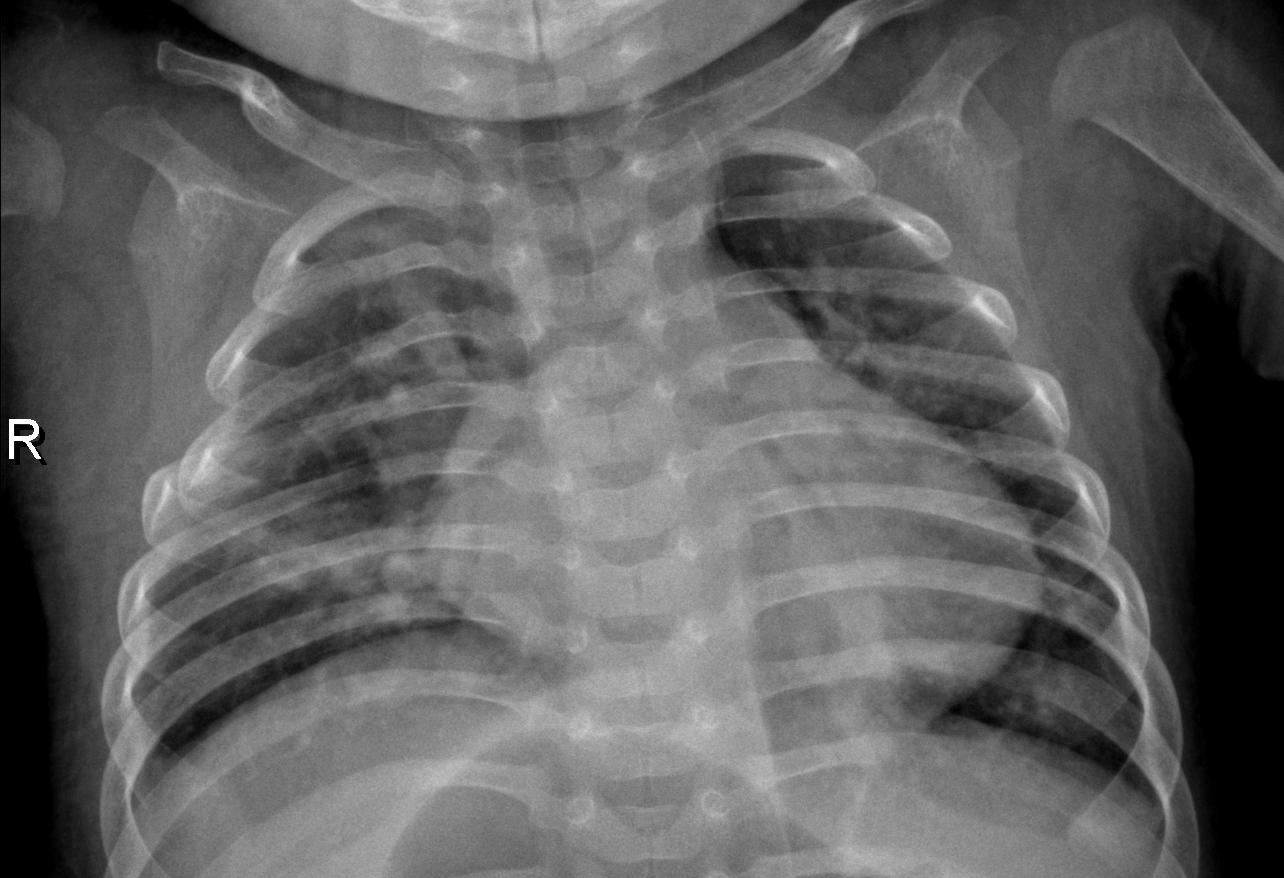
Diagnosis: PNEUMONIA